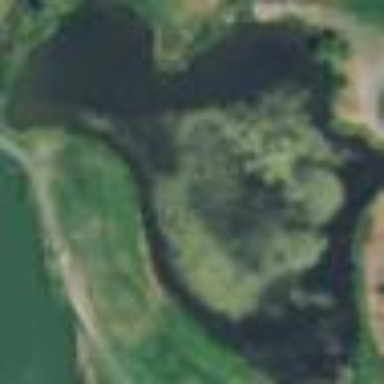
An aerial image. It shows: Water hazard on golf course. The hazard is natural water feature.